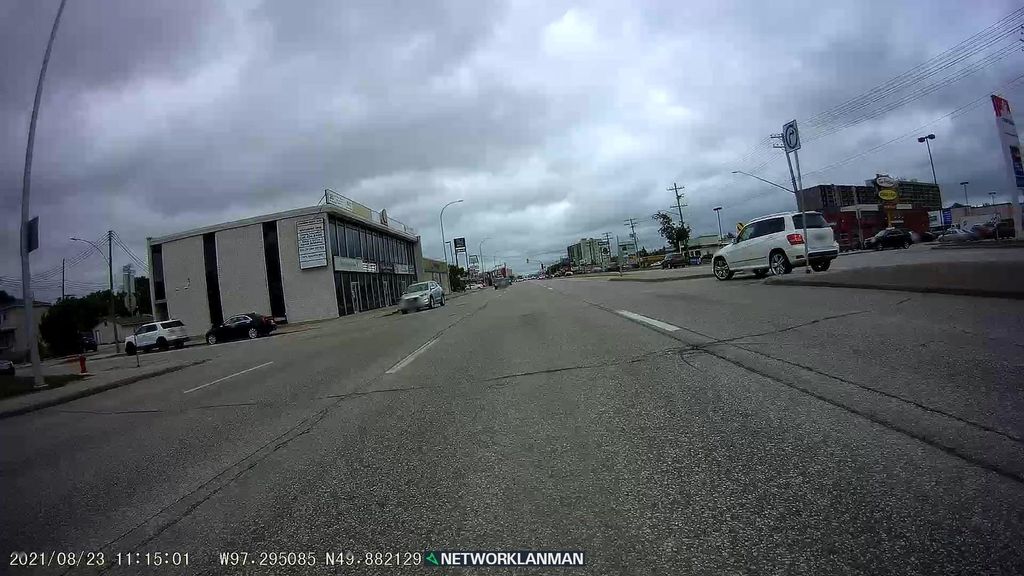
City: winnipeg